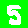
Digit: 5